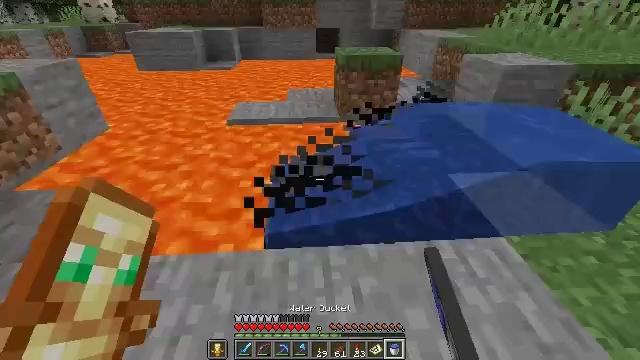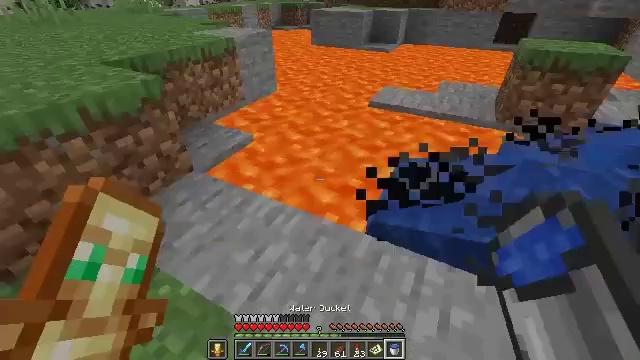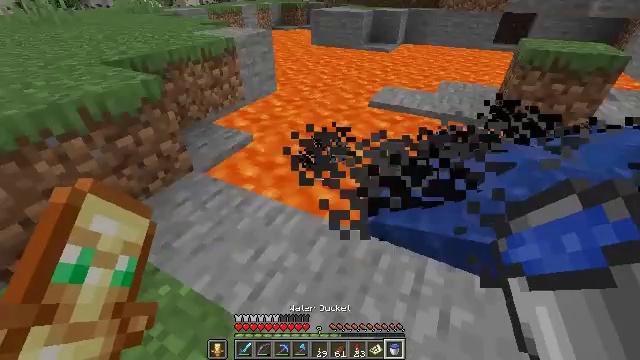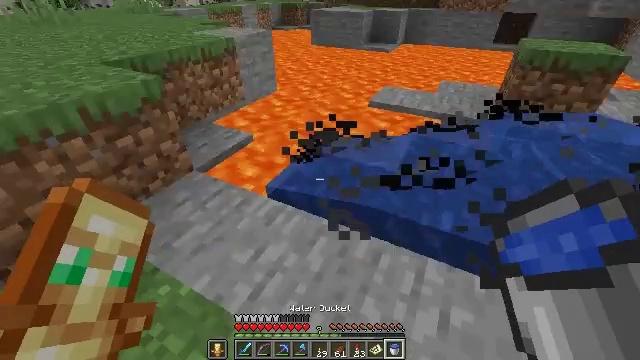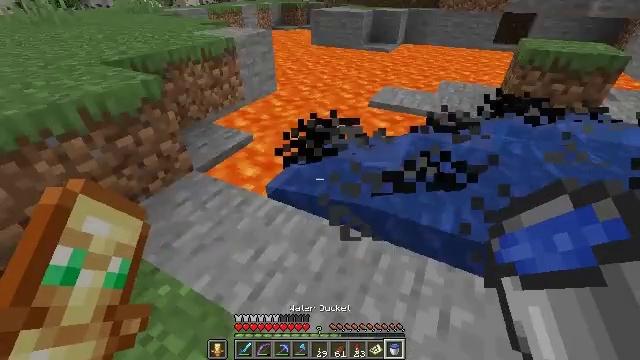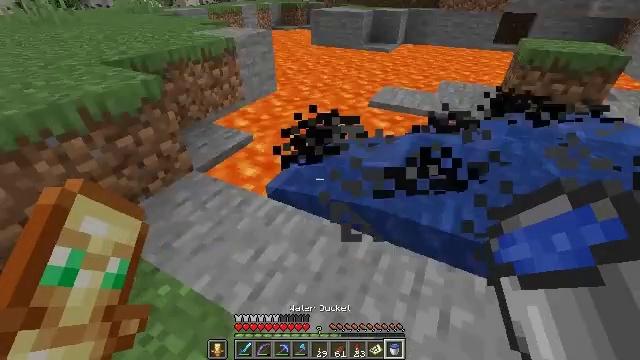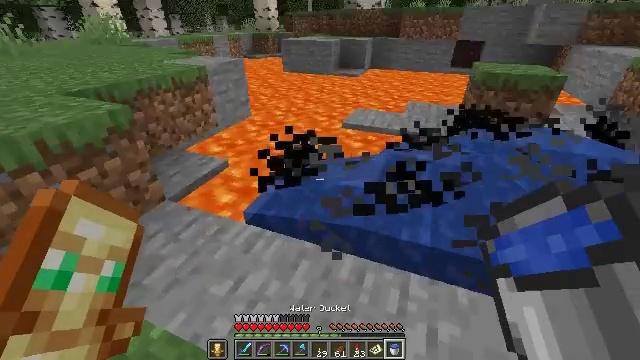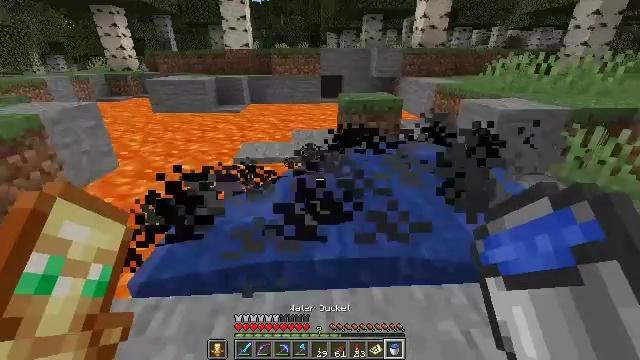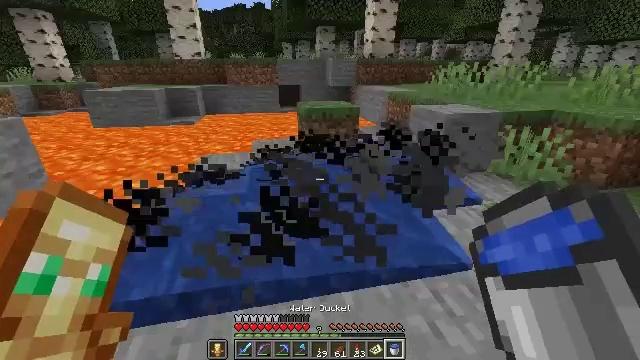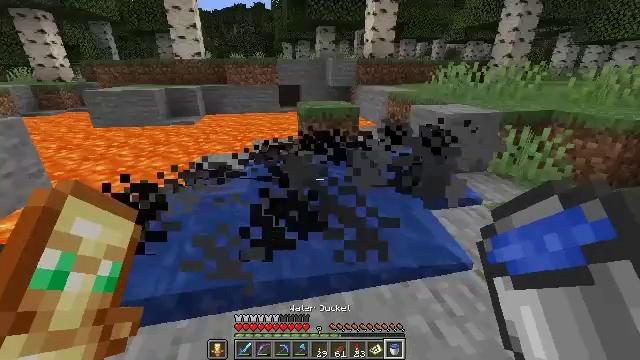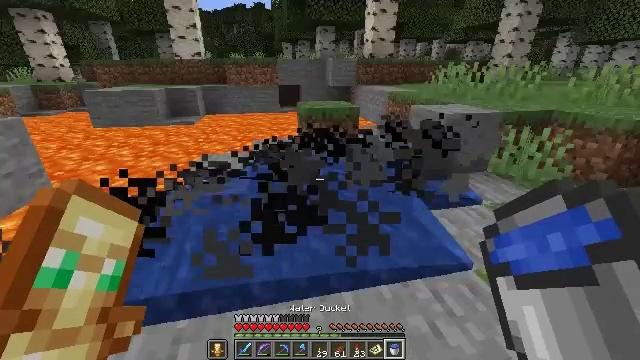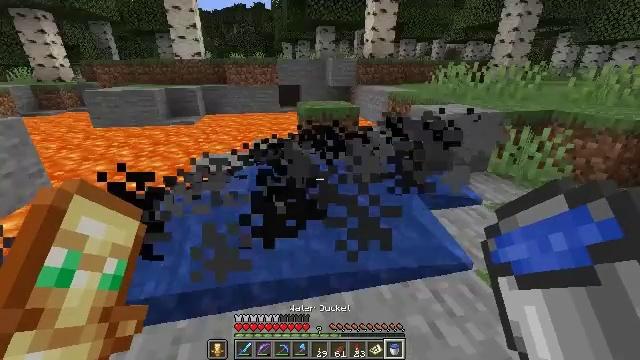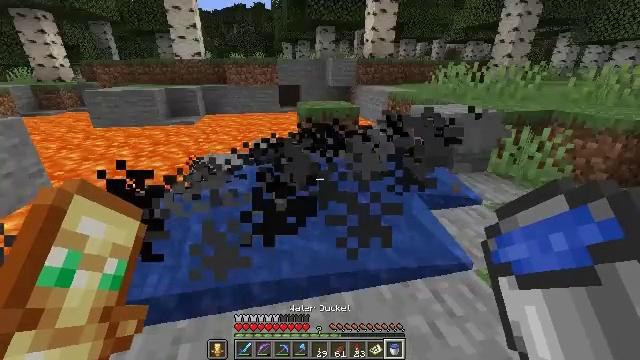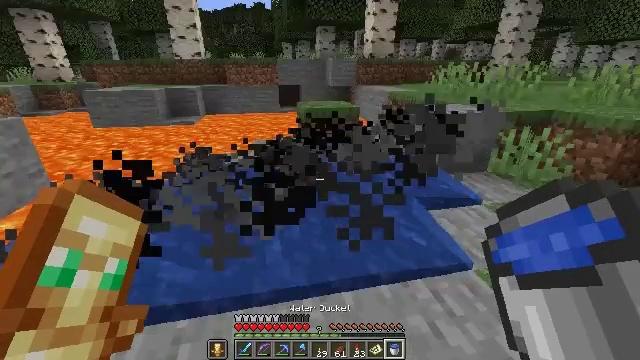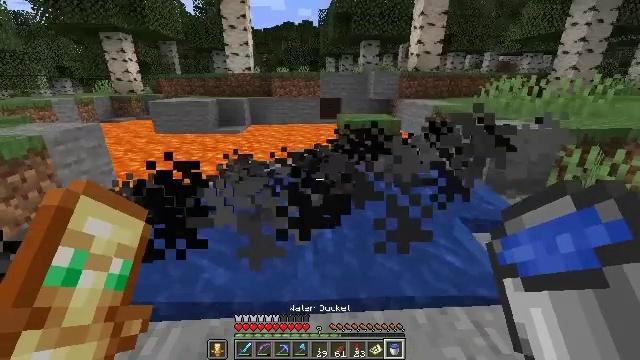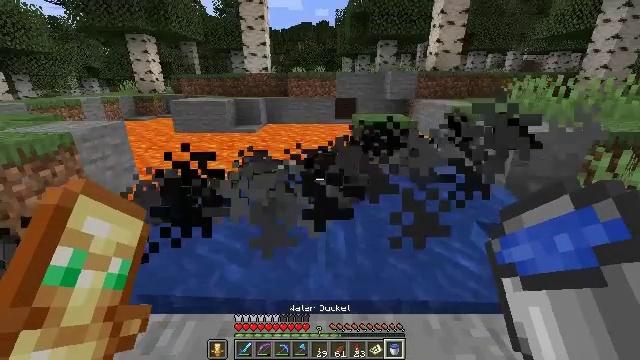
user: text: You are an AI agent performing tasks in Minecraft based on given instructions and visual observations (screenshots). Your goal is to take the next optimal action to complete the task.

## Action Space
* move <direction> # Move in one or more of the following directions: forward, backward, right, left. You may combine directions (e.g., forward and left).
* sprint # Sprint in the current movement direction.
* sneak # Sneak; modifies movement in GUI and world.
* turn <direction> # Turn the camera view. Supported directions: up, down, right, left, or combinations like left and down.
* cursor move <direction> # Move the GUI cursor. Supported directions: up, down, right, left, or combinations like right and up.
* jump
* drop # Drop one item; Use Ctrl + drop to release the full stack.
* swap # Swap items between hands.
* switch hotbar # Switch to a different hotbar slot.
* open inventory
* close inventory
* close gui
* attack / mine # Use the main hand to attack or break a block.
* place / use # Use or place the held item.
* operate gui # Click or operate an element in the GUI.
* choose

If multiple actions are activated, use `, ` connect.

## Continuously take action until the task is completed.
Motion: motion action
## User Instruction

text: Destroy the fire.
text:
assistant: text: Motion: turn left and down
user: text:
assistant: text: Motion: no_op
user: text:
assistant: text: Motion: no_op
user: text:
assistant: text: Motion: no_op
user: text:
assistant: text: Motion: no_op
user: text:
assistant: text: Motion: turn right and up
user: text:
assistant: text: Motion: turn right and up
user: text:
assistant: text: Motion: turn right and up
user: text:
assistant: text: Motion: no_op
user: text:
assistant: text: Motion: no_op
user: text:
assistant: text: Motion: no_op
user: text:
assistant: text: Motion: no_op
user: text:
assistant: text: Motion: no_op
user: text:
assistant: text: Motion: turn left and up
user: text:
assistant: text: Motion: turn left
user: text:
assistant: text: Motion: no_op
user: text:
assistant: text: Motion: no_op
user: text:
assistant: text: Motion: no_op
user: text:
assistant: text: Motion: no_op
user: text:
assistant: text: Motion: no_op
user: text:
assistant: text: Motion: no_op
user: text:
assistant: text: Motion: turn left
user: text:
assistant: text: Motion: turn left
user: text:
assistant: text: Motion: turn left
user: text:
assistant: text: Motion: no_op
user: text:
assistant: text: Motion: no_op
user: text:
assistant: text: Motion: no_op
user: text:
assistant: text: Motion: no_op
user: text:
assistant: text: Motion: no_op
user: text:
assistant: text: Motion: no_op